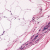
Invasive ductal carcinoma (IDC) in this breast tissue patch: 0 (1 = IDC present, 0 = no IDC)